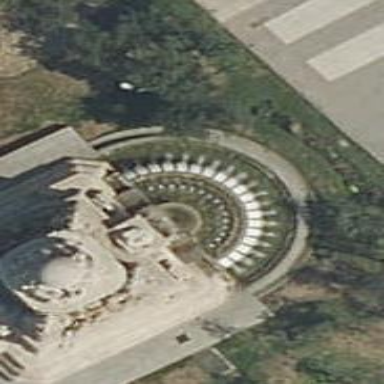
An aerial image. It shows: Statue is seen in the image.